Question: There is a problem with the display in ProgressBar status . I have diffrent image gridview on which i want to show a progress bar status (different progress status for different images).I am just setting here if imagePosition is zero then status should be 50, on second image i want to show 90 and on third image i want to show 10 (maximum value is 100).
so the problem is its displaying 90% progress out of 100 for first and third both images.
The code is
'''
class GridAdapter extends BaseAdapter {
ArrayList<Topic> topicList;
Context context;
KarnaUtils utils;
int width;
KarnaContext globals;
ArrayList<String> downloading, viewed;
Animation not_seen;
private ProgressBar mProgress;
int mProgressStatus = 0;
private Handler mHandler = new Handler();
public GridAdapter(Context c, ArrayList<Topic> t, int w) {
context = c;
topicList = t;
utils = new KarnaUtils(context);
width = w;
globals = (KarnaContext) context.getApplicationContext();
downloading = globals.getDownloading_topics();
viewed = globals.getViewedTopics();
not_seen = AnimationUtils.loadAnimation(context, R.anim.not_seen);
}
@Override
public int getCount() {
return topicList.size();
}
@Override
public Object getItem(int position) {
return topicList.get(position);
}
@Override
public long getItemId(int position) {
return 0;
}
@SuppressLint("NewApi")
@Override
public View getView(final int position, View convertView, ViewGroup parent) {
// System.out.println("the position is"+position);
final View view;
LayoutInflater inflator = (LayoutInflater) context.getSystemService(Context.LAYOUT_INFLATER_SERVICE);
if (convertView == null) {
view = inflator.inflate(R.layout.category_tile, null);
} else {
view = convertView;
}
Topic t = topicList.get(position);
System.out.println("the topic id is"+t.getID());
ImageView imageView = (ImageView) view.findViewById(R.id.category_icon);
imageView.setLayoutParams(new RelativeLayout.LayoutParams(width, width));
imageView.setContentDescription(t.getDescription());
imageView.setImageBitmap(utils.getLocalBitmap(t.getName() + "_" + t.getID()));
ViewAnimator view_animator = (ViewAnimator) view.findViewById(R.id.category_icon_container);
if (t.isClicked()) {
if (view_animator.getCurrentView().getId() == R.id.view_one) {
view_animator.showNext();
}
} else {
if (view_animator.getCurrentView().getId() == R.id.view_two) {
view_animator.showPrevious();
}
}
boolean found = false;
for (String str : downloading) {
if (t.getID().equalsIgnoreCase(str)) {
found = true;
break;
}
}
if (found) {
ImageView progress_bar = (ImageView) view.findViewById(R.id.loading_image);
progress_bar.setVisibility(View.VISIBLE);
AnimationDrawable animation = (AnimationDrawable) progress_bar.getBackground();
animation.start();
if (Integer.valueOf(android.os.Build.VERSION.SDK_INT) < 12)
imageView.setAlpha(127);
else
imageView.setAlpha(0.5f);
} else {
boolean topic_viewed = false;
for (String str : viewed) {
if (t.getID().equalsIgnoreCase(str)) {
topic_viewed = true;
break;
}
}
ImageView progress_bar = (ImageView) view.findViewById(R.id.loading_image);
progress_bar.setVisibility(View.INVISIBLE);
mProgress=(ProgressBar) view.findViewById(R.id.progressBar1);
// mProgress.setProgress(0);
mProgress.setVisibility(View.VISIBLE);
new AsyncTask<String, Void, Integer>() {
//final int EXCEPTION = 1, NOT_REGISTERED = 2, EXISTING = 3, INVALID_ORG = 4;
@Override
protected void onPreExecute() {
//login.setEnabled(false);
}
@Override
protected Integer doInBackground(String... params) {
incrementProgressBar(30);
try {
//user = usersdb.queryUserDomain(params[0], params[1], params[2]);
//stackmobLoading();
} catch (Exception ex) {
ex.printStackTrace();
//return EXCEPTION;
}
return 0;
}
// protected void onProgressUpdate(int... progress) {
// mProgress.setProgress(20);
// }
private void incrementProgressBar(int _progress) {
//final int progress = _progress;
mHandler.post(new Runnable() {
public void run() {
//mProgress.incrementProgressBy(progress);
if(position==0)
{
System.out.println("The postion is"+position);
mProgress.setProgress(50);
}
if(position==1)
{
System.out.println("The postion is"+position);
mProgress.setProgress(10);
}
if(position==2)
{
System.out.println("The postion is"+position);
mProgress.setProgress(90);
}
}
});
}
}.execute(t.getID());
if (Integer.valueOf(android.os.Build.VERSION.SDK_INT) < 12)
imageView.setAlpha(255);
else
imageView.setAlpha(1.0f);
/*if (!topic_viewed) {
imageView.setAnimation(not_seen);
not_seen.start();
} else {
not_seen.cancel();
}*/
}
return view;
}
}
'''

why the second one progress is missing. if i am adding one or more image then progressbar is being display for first and last images only.
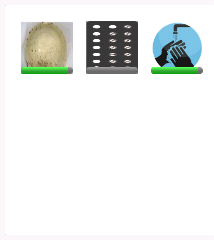
Answer: Create ProgressBar object in activity scope
And the way which you used making it as final is also fine !